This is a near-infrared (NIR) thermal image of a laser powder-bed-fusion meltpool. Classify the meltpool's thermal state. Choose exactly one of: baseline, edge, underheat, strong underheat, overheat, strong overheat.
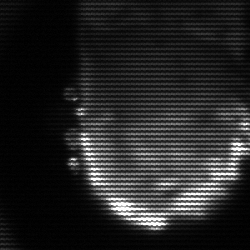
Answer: baseline